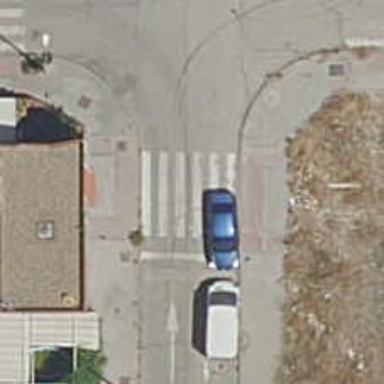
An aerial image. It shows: Uncontrolled road crossing.